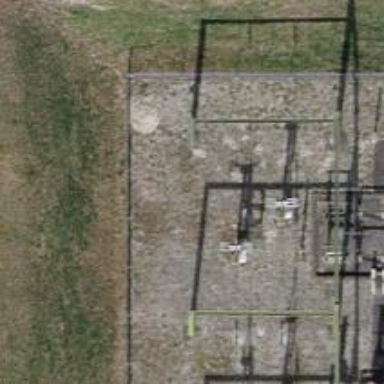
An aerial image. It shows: Insulator used in power systems.